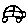
Label: car